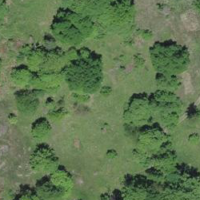
EUNIS habitat code: 45
Species observed at this site:
Epipactis palustris
Schoenus nigricans
Succisa pratensis